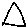
Label: triangle